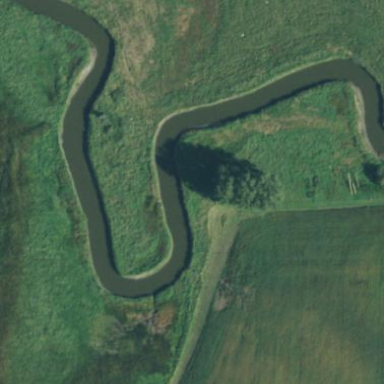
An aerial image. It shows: River flowing through the landscape.